Question: I'm making a simple shift logger and salary calculator to practice Swift, but for some reason this one method adds five hours to any date except August.
'''
func getShift () -> Shift{
let formatter = NSDateFormatter()
formatter.dateFormat = "yyyy-MM-dd w W HH:mm"
formatter.timeZone = NSTimeZone.localTimeZone()
let from:NSDate = formatter.dateFromString(self.fromDate)!
let to:NSDate = formatter.dateFromString(self.toDate)!
let length:Double = to.timeIntervalSinceDate(from) as Double / 60
let newShift = Shift(from:from,to:to,length:length)
return newShift
}
'''
I use the length variable in this method to calculate salary
'''
func calcSalary(ub: Bool){
if (ub){
} else {
let hours = length/60
let minutes = (length%60) * (5/3)
let billable = hours + minutes/10
self.salary = billable*hour
println("Got paid \(self.salary) for \(billable) hours times \(hour) from \(fromDate) to \(toDate)")
//Got paid 792.05 for 7.0 hours times 113.15 from 2014-08-21 13:00:00 +0000 to 2014-08-21 20:00:00 +0000
//Got paid 1018.35 for 9.0 hours times 113.15 from 2014-08-23 08:00:00 +0000 to 2014-08-23 17:00:00 +0000
//Got paid 961.775 for 8.5 hours times 113.15 from 2014-08-24 11:15:00 +0000 to 2014-08-24 14:45:00 +0000
//Got paid 1527.525 for 13.5 hours times 113.15 from 2014-09-04 13:00:00 +0000 to 2014-09-04 21:30:00 +0000
//Got paid 1074.925 for 9.5 hours times 113.15 from 2014-09-05 12:00:00 +0000 to 2014-09-05 16:30:00 +0000
}
}
'''
As you can see at the bottom two dates, it adds five hours. What is even weirder, I use the same shift.length variable in my interface, and there it is correct.

I'm really bad at working with dates (and Swift), can anyone spot out the fault in my methods?
---
fromDate and toDate resides in my Shift class, as shown here:
'''
class Shift {
var fromDate : NSDate
var toDate : NSDate
var length : Double //In Minutes
var salary : Double = Double()
let hour = 113.15
let etter18hverdag = 22
let etter21hverdag = 45
let helligdag = 90
let helgEtter13 = 45
let helgEtter16 = 90 //HUSK AT PAUSE FINNES
init (from : NSDate, to : NSDate, length:Double){
self.fromDate = from
self.toDate = to
self.length = length
}
func calcSalary(ub: Bool){
if (ub){
} else {
let hours = length/60
let minutes = (length%60) * (5/3)
let billable = hours + minutes/10
self.salary = billable*hour
println("Got paid \(self.salary) for \(billable) hours times \(hour) from \(fromDate) to \(toDate)")
//Got paid 792.05 for 7.0 hours times 113.15 from 2014-08-21 13:00:00 +0000 to 2014-08-21 20:00:00 +0000
//Got paid 1018.35 for 9.0 hours times 113.15 from 2014-08-23 08:00:00 +0000 to 2014-08-23 17:00:00 +0000
//Got paid 961.775 for 8.5 hours times 113.15 from 2014-08-24 11:15:00 +0000 to 2014-08-24 14:45:00 +0000
//Got paid 1527.525 for 13.5 hours times 113.15 from 2014-09-04 13:00:00 +0000 to 2014-09-04 21:30:00 +0000
//Got paid 1074.925 for 9.5 hours times 113.15 from 2014-09-05 12:00:00 +0000 to 2014-09-05 16:30:00 +0000
}
}
}
'''
The toDate and fromDate comes from the first method in my post, getShift(). They are dates collected from a date picker wheel. Code for that shown here. from and toDate in the first method are from my NSManagedObject class, saved from the below code.
'''
@IBAction func donePressed(sender: AnyObject) {
let dateStringFormatter = NSDateFormatter()
//AR-MANED-DAG (2011-12-29) UKE I AR UKE I MND (27 3)
dateStringFormatter.dateFormat = "yyyy-MM-dd w W HH:mm"
dateStringFormatter.locale = NSLocale.currentLocale()
dateStringFormatter.timeZone = NSTimeZone.localTimeZone()
var appDel : AppDelegate = (UIApplication.sharedApplication().delegate as AppDelegate)
var context:NSManagedObjectContext = appDel.managedObjectContext!
let newShift = NSEntityDescription.insertNewObjectForEntityForName("Shifts", inManagedObjectContext: context) as NSManagedObject
newShift.setValue("\(dateStringFormatter.stringFromDate(fromDate))", forKey: "fromDate")
newShift.setValue("\(dateStringFormatter.stringFromDate(toDate))", forKey: "toDate")
context.save(nil)
'''
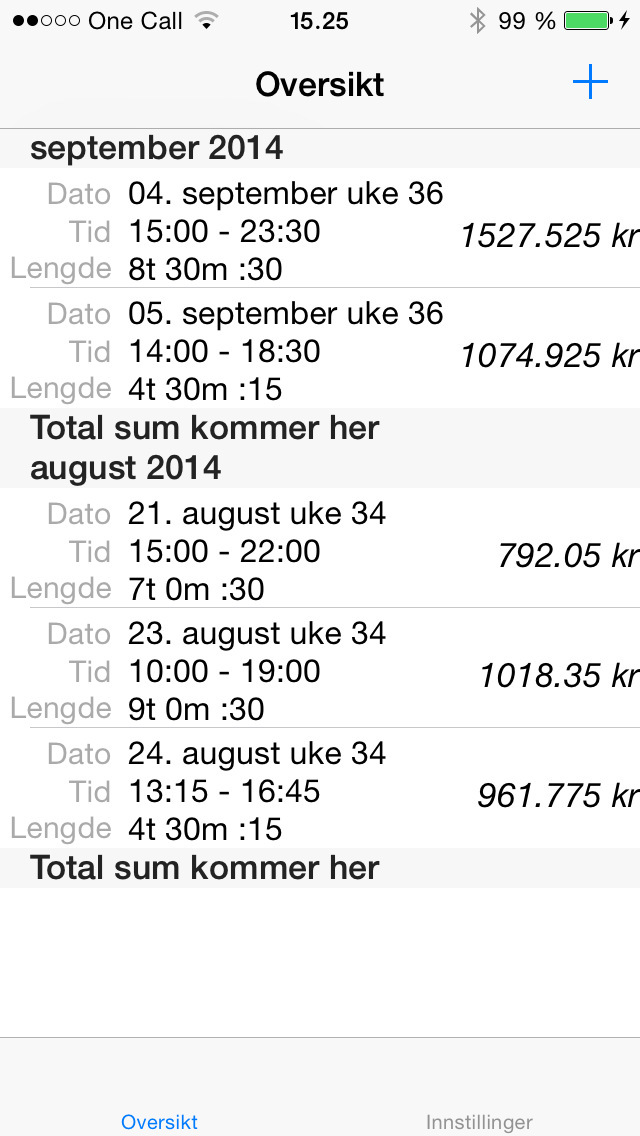
Answer: The problem is not with September - the value for August24th also has 5 hours added as well. Rather, the problem is where you have half-hour periods.
That in turn us because of this section of code :
'''
let hours = length/60
let minutes = (length%60) * (5/3)
let billable = hours + minutes/10
'''
Hours is OK (or rather would be if 'length' was an int rather than a double) - but what on earth is the 5/3 factor for minutes ? And then you add minutes/10 to hours ??? Eg. If You have 50 minutes, do you REALLY want to add 5 to the hours ;)
Rather, you could do either of the following :
Since 'length' is the number of minutes as a double, then simply :
'''
let billable = length/60.0
'''
Alternatively, if you want to calculate via minutes,
'''
let hours = length/60
let minutes = (length%60)
let billable = hours + minutes/60.0
'''
And I'd really recommend having length as an integer :)